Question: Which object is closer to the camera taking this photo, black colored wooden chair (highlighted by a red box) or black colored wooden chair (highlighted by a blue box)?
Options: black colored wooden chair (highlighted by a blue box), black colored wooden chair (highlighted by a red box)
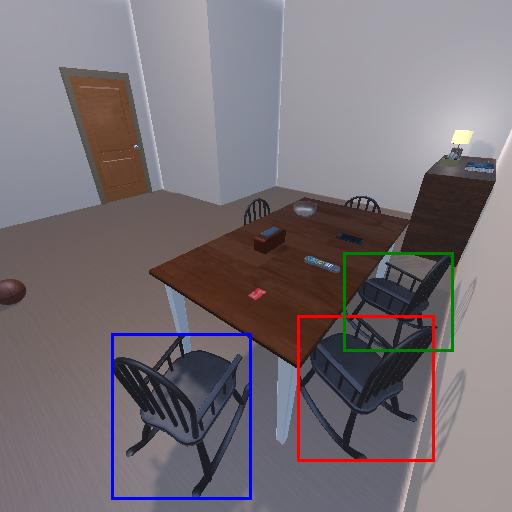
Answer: black colored wooden chair (highlighted by a blue box)